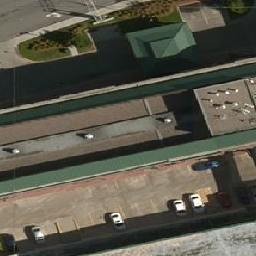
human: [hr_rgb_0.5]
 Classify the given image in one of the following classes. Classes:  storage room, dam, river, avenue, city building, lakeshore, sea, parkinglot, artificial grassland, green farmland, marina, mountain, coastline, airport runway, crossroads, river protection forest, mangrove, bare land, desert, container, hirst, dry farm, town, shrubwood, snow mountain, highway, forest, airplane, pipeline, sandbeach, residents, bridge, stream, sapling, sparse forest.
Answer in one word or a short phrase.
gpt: city building